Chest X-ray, PA view. Patient: 66 years old, sex M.
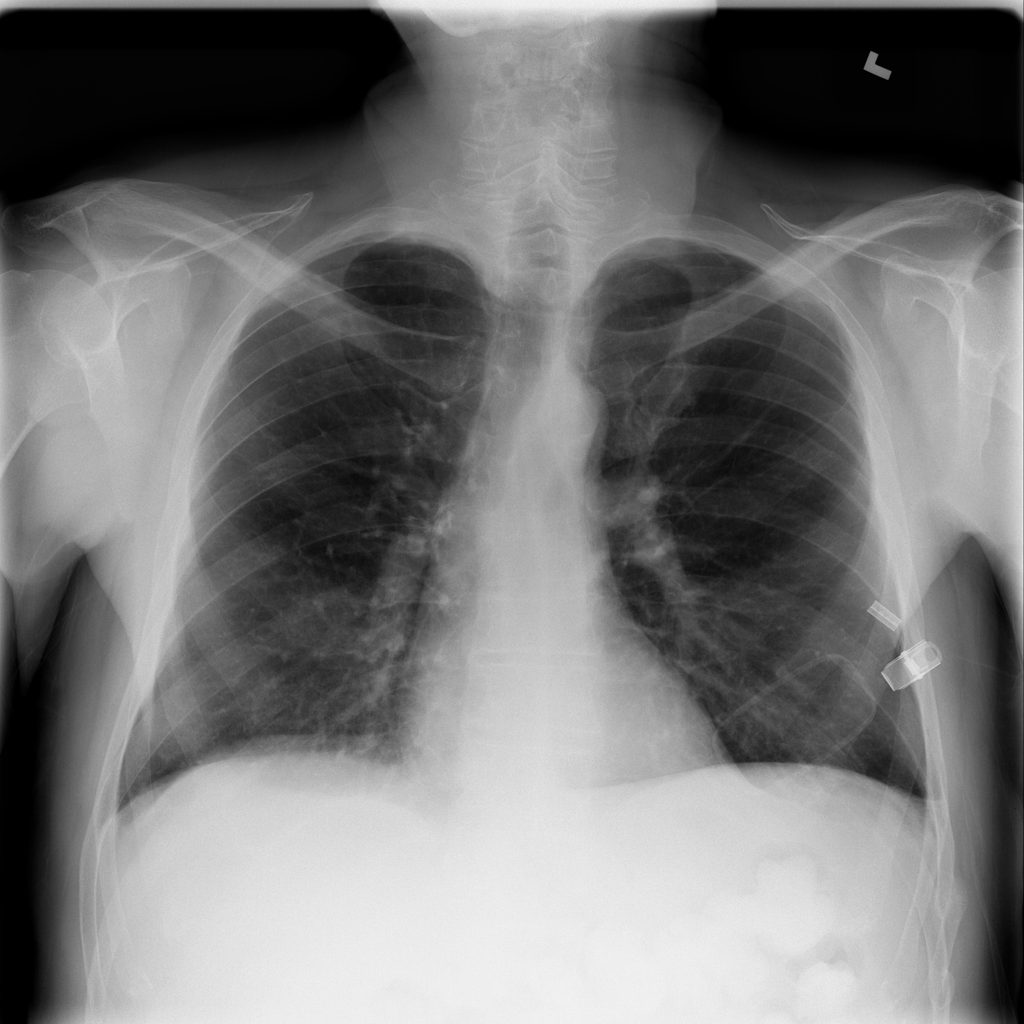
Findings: No Finding